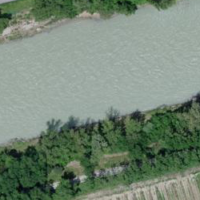
EUNIS habitat code: 15
Species observed at this site:
Hippophae rhamnoides
Melilotus albus